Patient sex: M
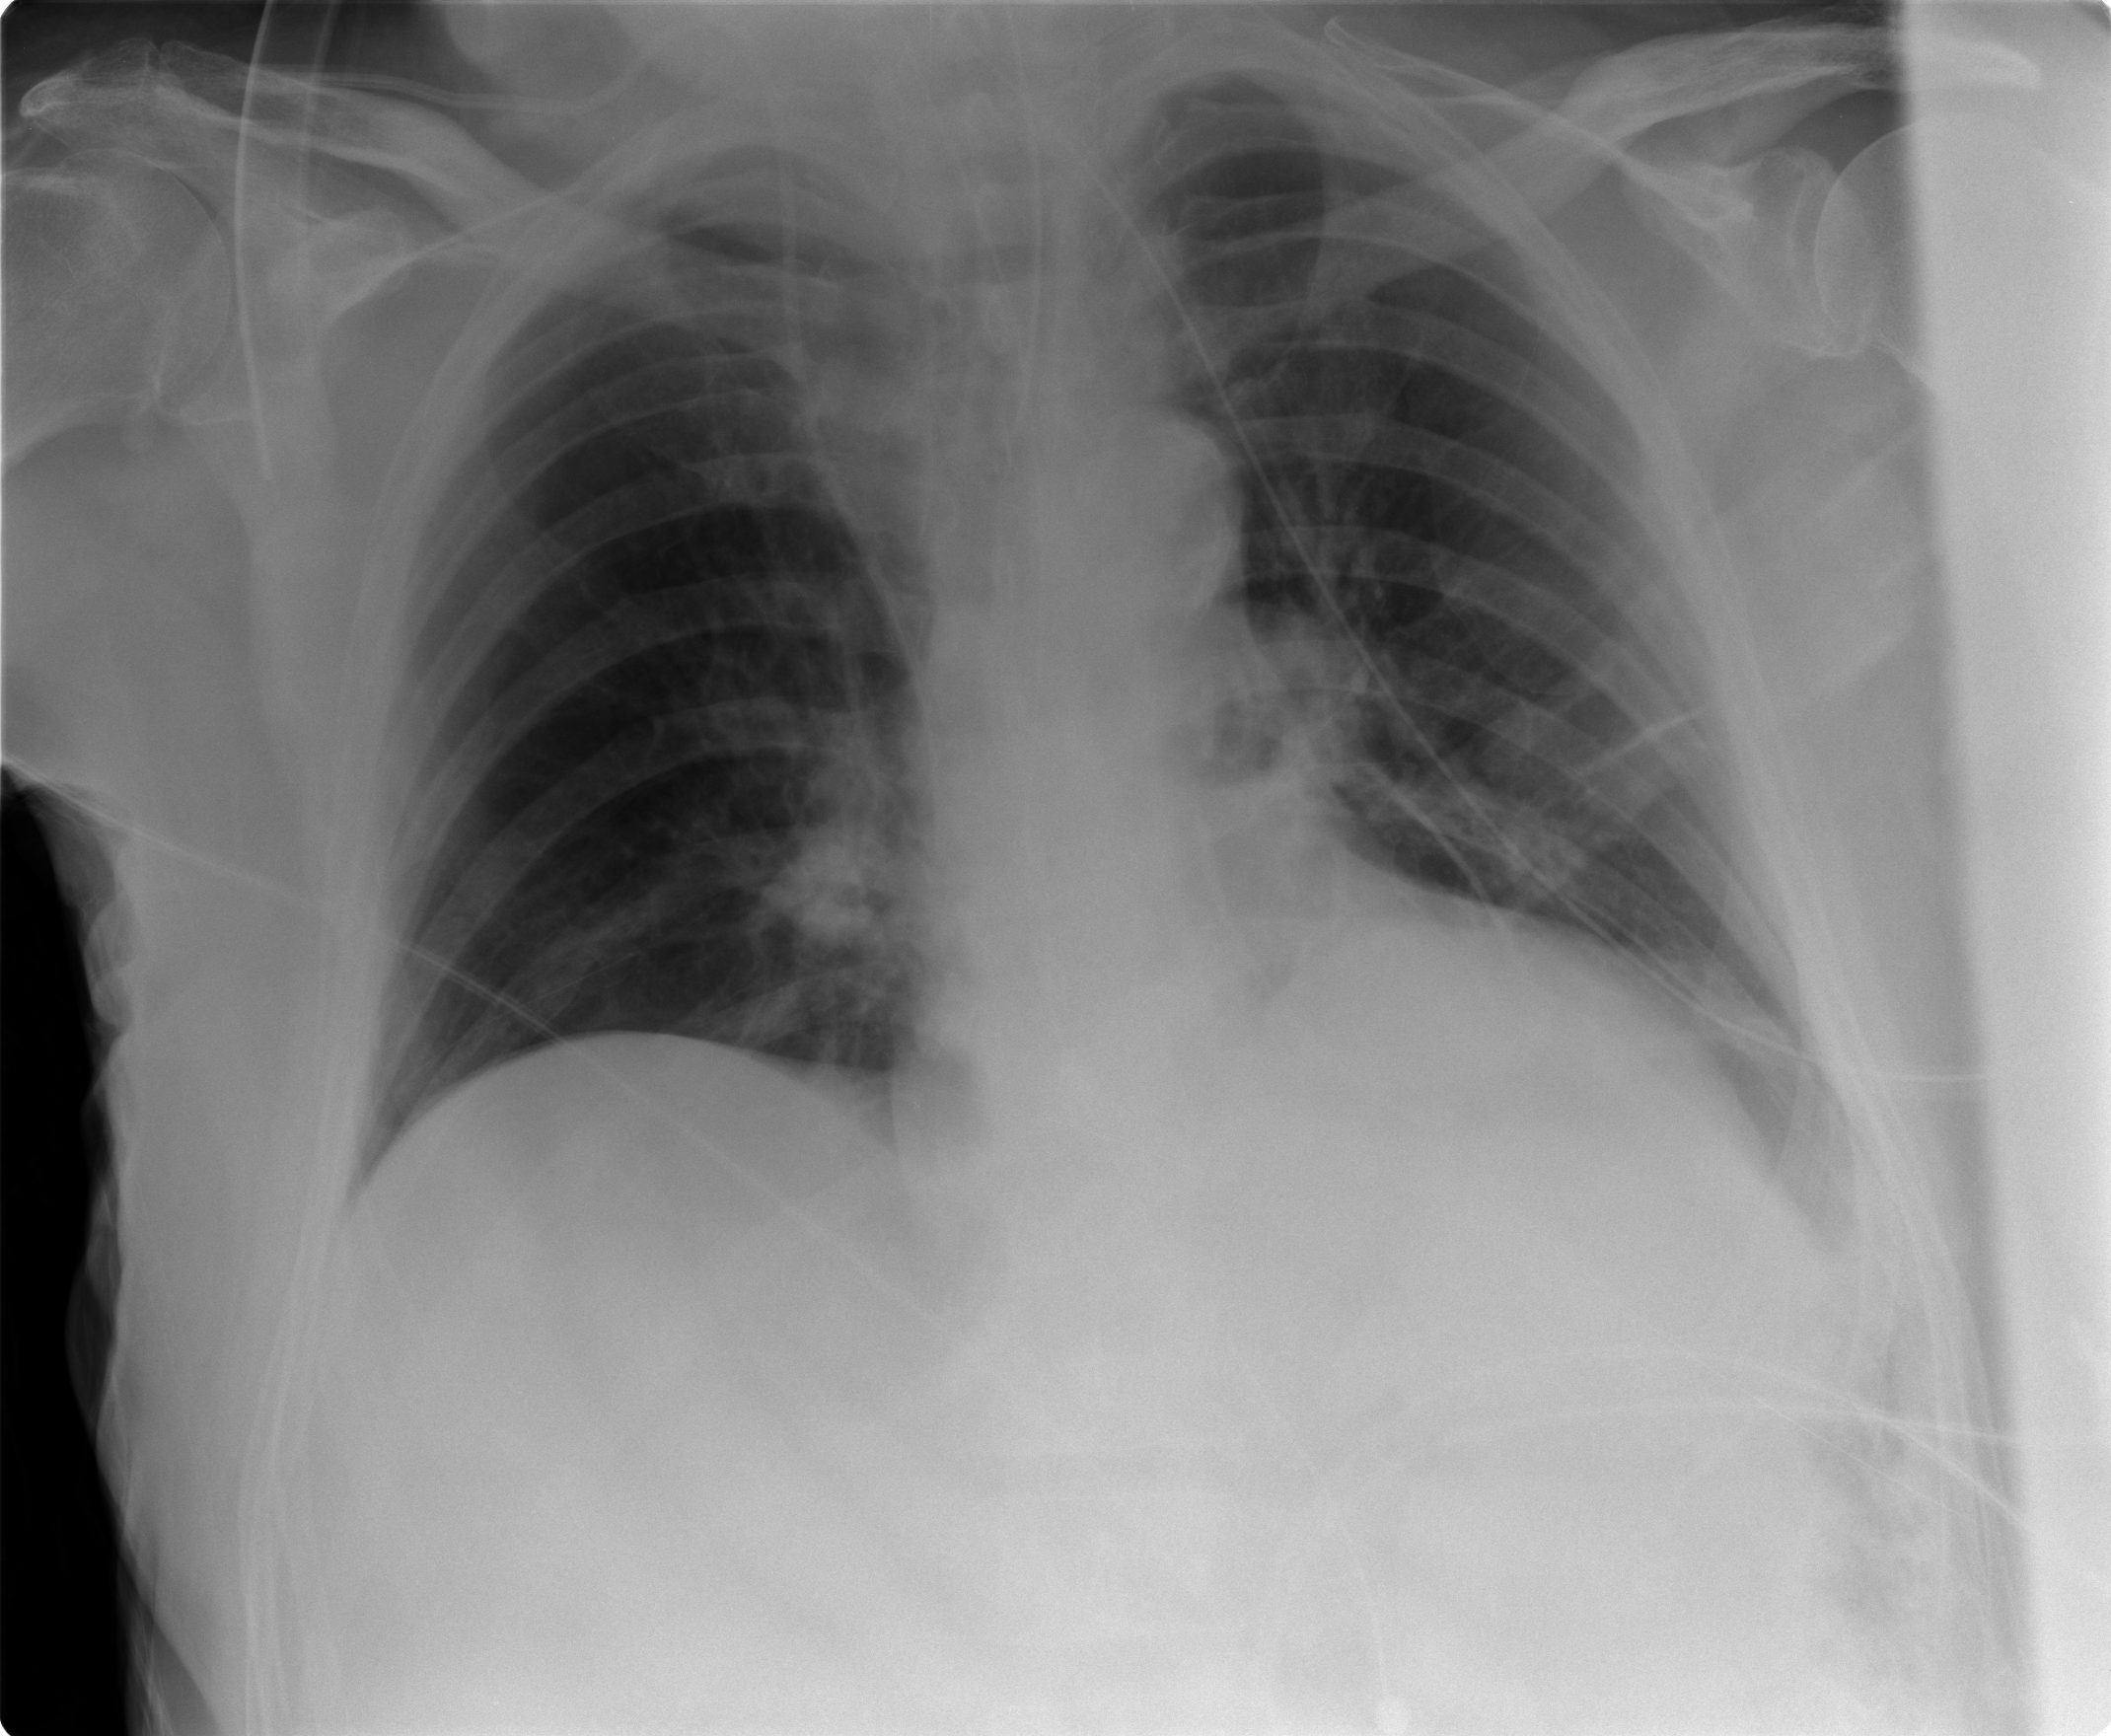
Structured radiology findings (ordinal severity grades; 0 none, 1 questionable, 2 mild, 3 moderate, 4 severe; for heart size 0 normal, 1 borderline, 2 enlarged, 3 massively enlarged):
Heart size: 0
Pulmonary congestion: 0
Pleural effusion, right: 0
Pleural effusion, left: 2
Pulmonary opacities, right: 0
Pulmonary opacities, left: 0
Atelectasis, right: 0
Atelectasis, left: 2